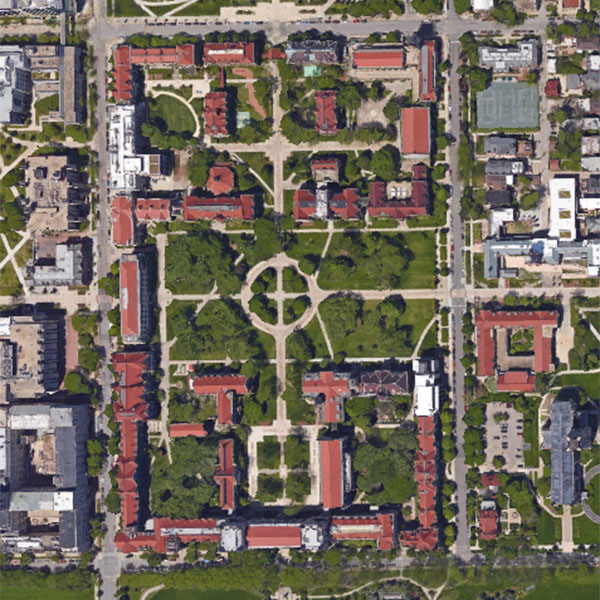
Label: School